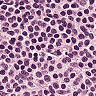
Metastatic tissue present: no